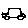
Label: car